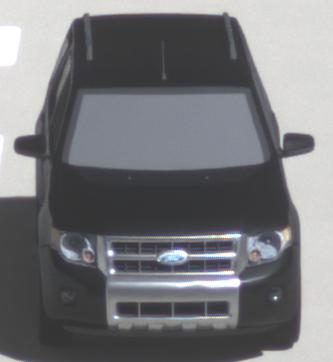
Make: Ford
Model: Escape Hybrid
Detailed model: -
Model produced from: 2004
Model produced until: 2012
Doors: 5
Color: black
Road condition: dry road
Daytime: midday
Contrast: high contrast